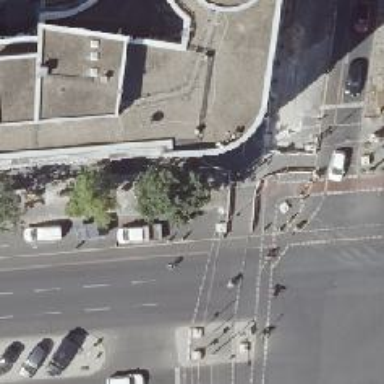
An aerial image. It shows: Asphalt footway with crossing equipped with traffic signals.